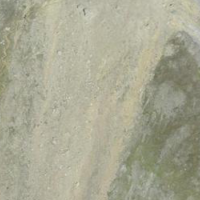
EUNIS habitat code: 48
Species observed at this site:
Saxifraga bryoides
Achillea nana
Bistorta vivipara
Saxifraga exarata